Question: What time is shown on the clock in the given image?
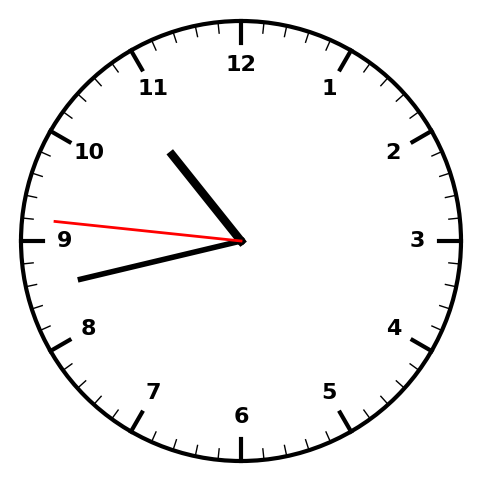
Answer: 10:42:46